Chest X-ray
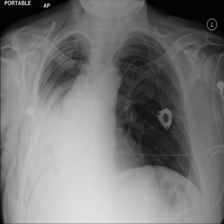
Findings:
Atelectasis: negative
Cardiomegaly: negative
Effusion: negative
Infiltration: negative
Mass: negative
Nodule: negative
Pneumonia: negative
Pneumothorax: negative
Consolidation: negative
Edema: negative
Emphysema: positive
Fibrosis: negative
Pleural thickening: negative
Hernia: negative